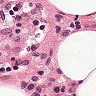
Metastatic tissue present: no